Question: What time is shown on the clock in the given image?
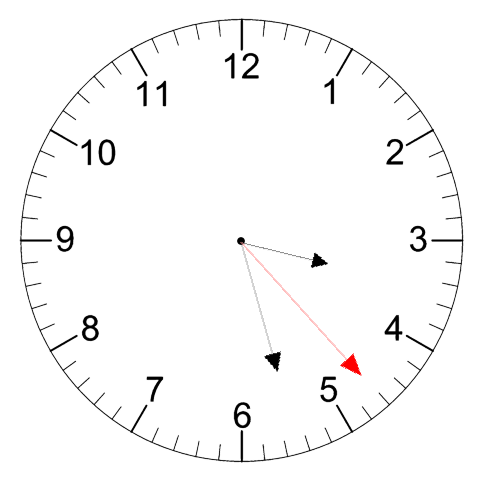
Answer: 03:27:23